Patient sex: M
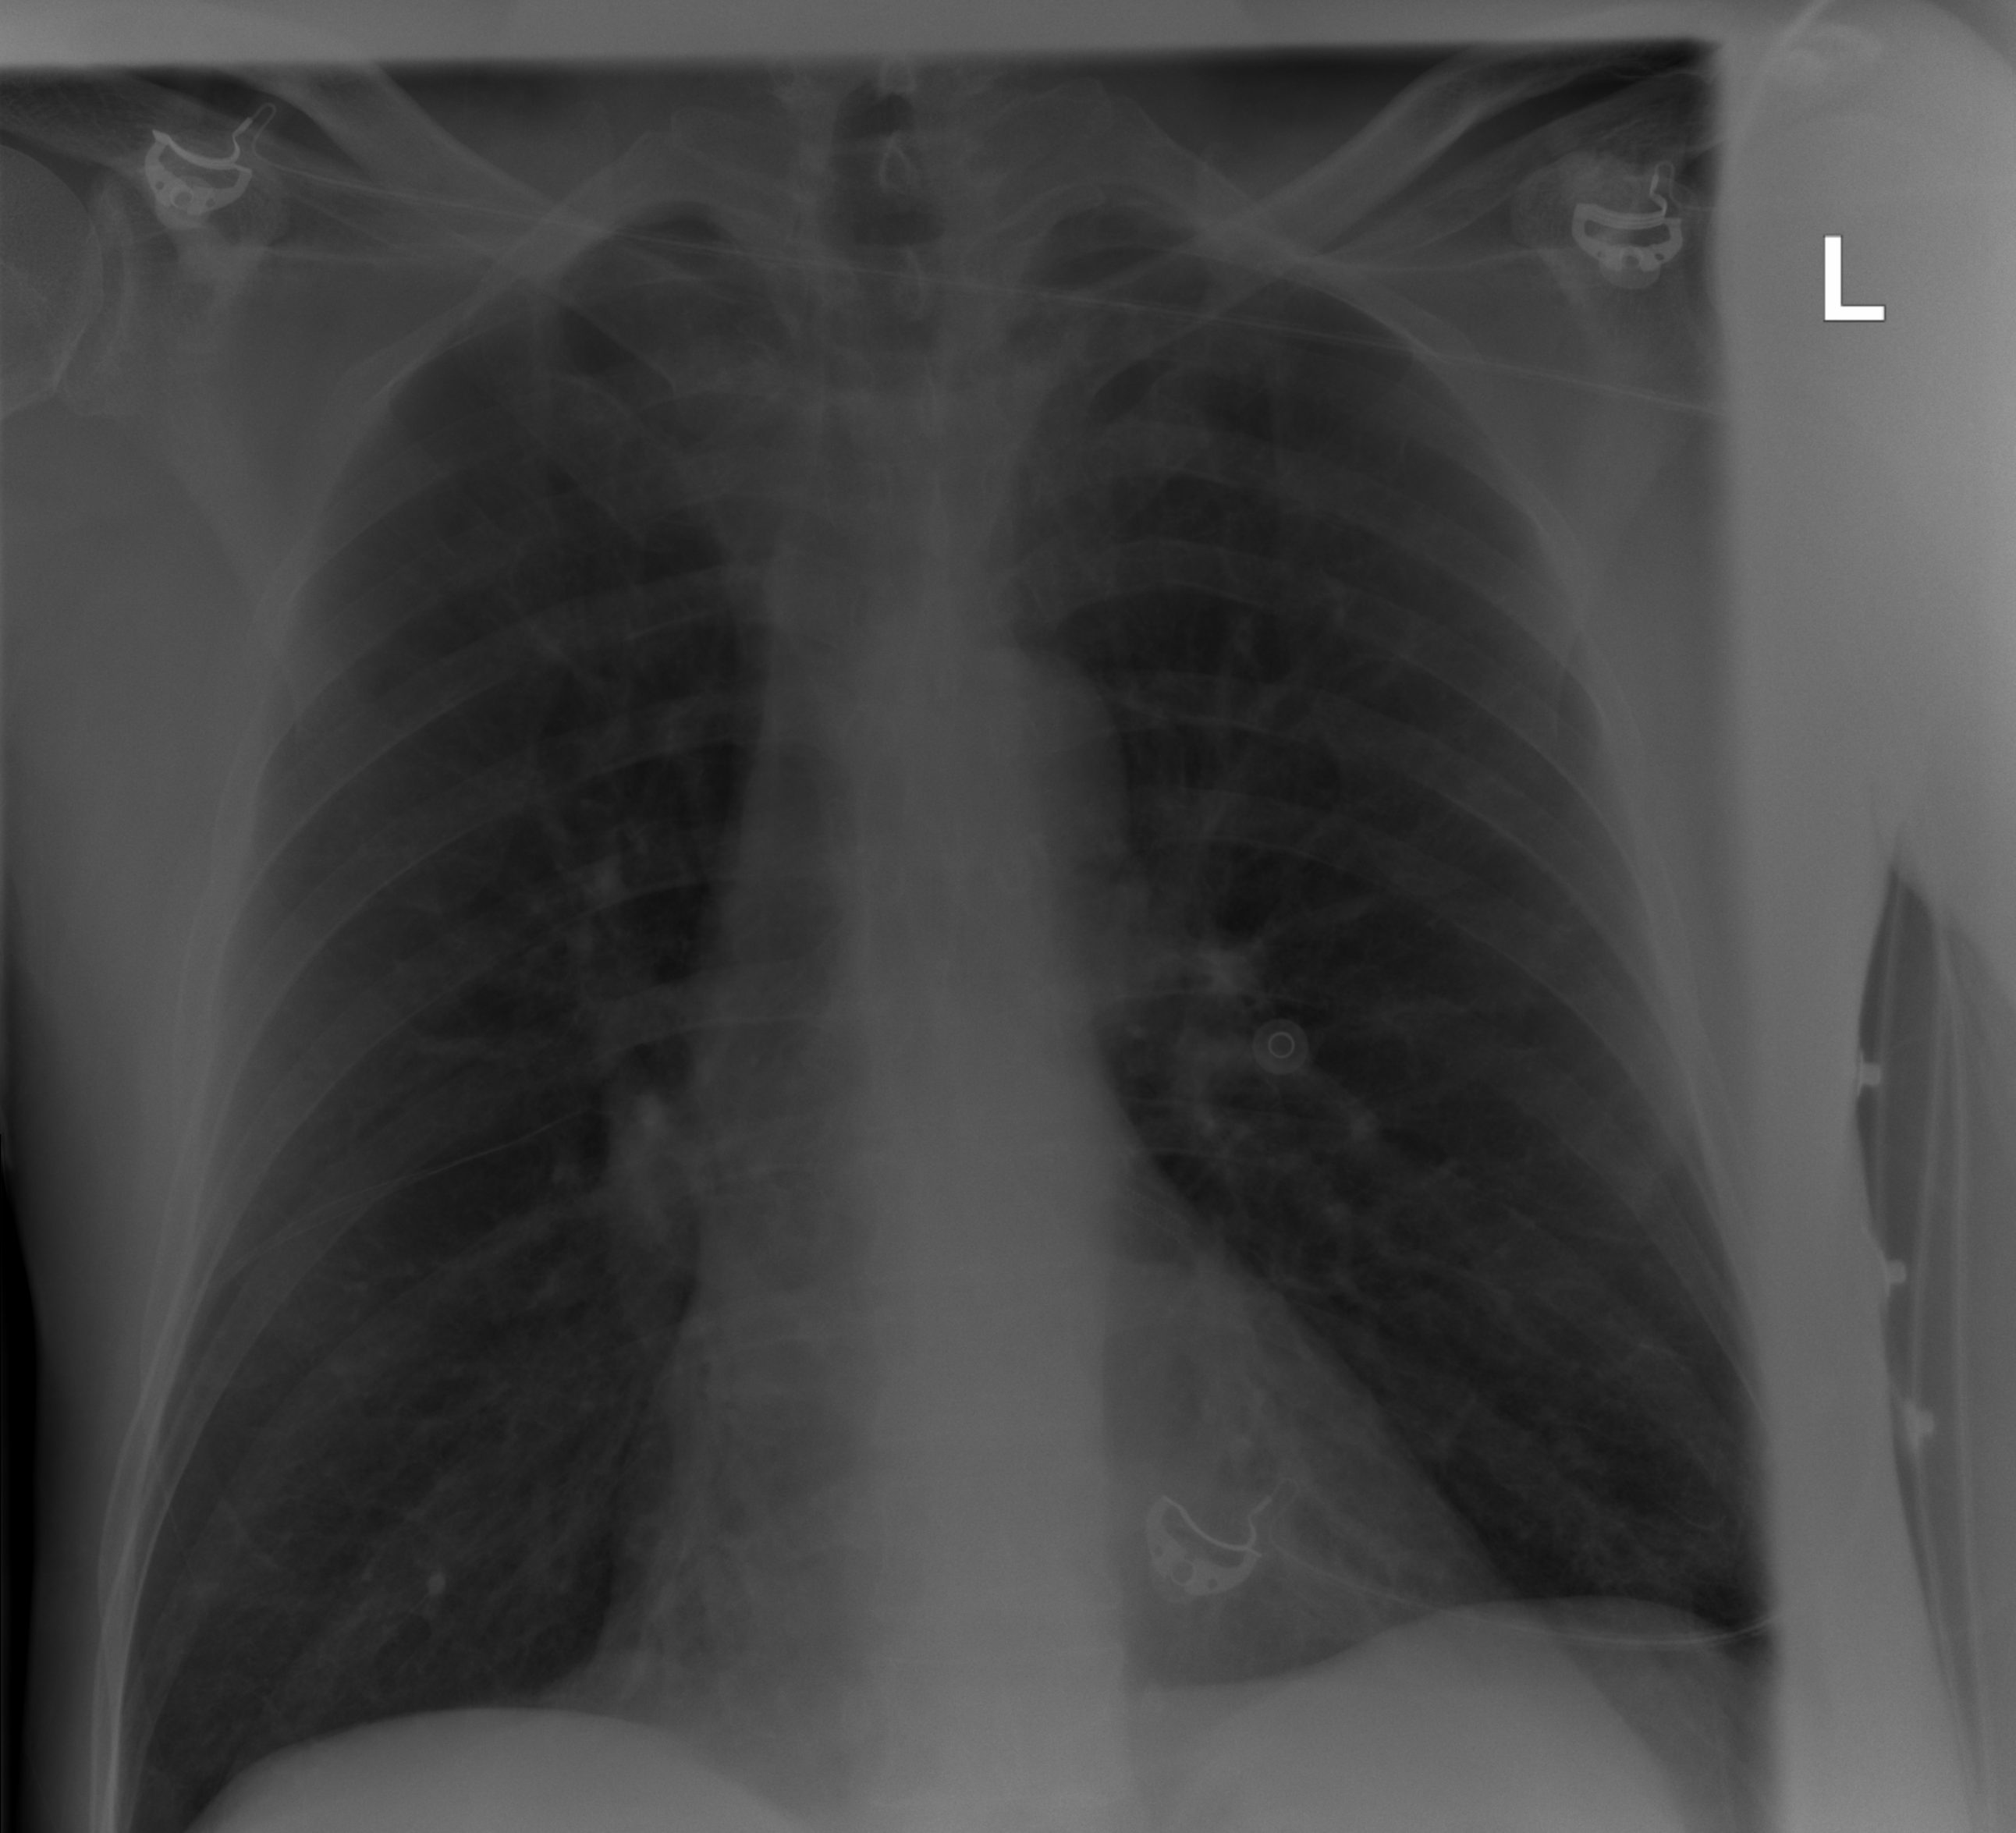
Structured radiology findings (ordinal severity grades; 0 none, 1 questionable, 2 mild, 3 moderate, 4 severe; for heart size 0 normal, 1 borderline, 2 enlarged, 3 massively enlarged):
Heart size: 0
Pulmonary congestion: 1
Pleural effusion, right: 0
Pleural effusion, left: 0
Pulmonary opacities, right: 0
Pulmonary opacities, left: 0
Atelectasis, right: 0
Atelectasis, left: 0